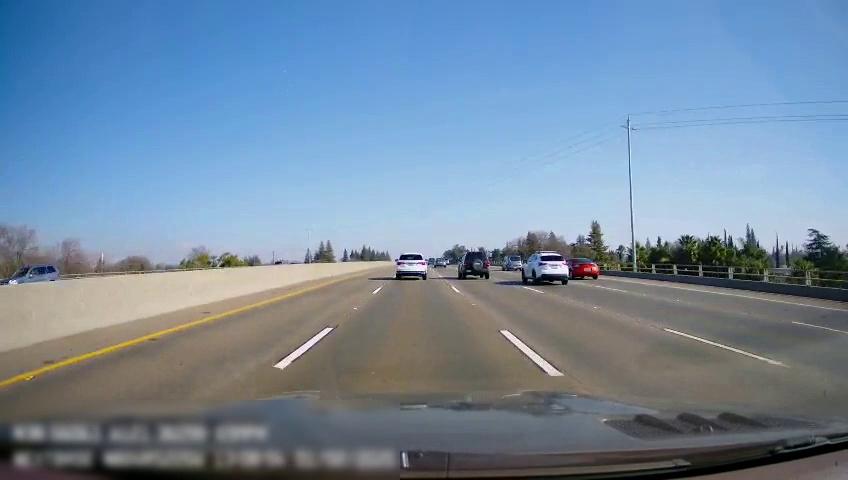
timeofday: Day
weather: Sunny
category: Drivable Space
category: Vehicles | SUV
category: Vehicles | Car
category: Vehicles | SUV
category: Vehicles | SUV
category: Vehicles | SUV
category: Vehicles | Car
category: Vehicles | Car
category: Lanes | Alternate Lane
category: Lanes | Current Lane
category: Lanes | Current Lane
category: Lanes | Alternate Lane
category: Lanes | Alternate Lane
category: Lanes | Alternate Lane